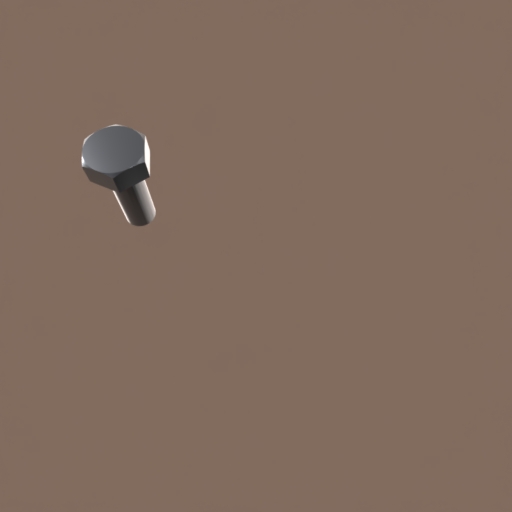
Label: bolt